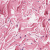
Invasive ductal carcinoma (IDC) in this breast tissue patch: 0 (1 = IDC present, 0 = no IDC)